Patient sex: M
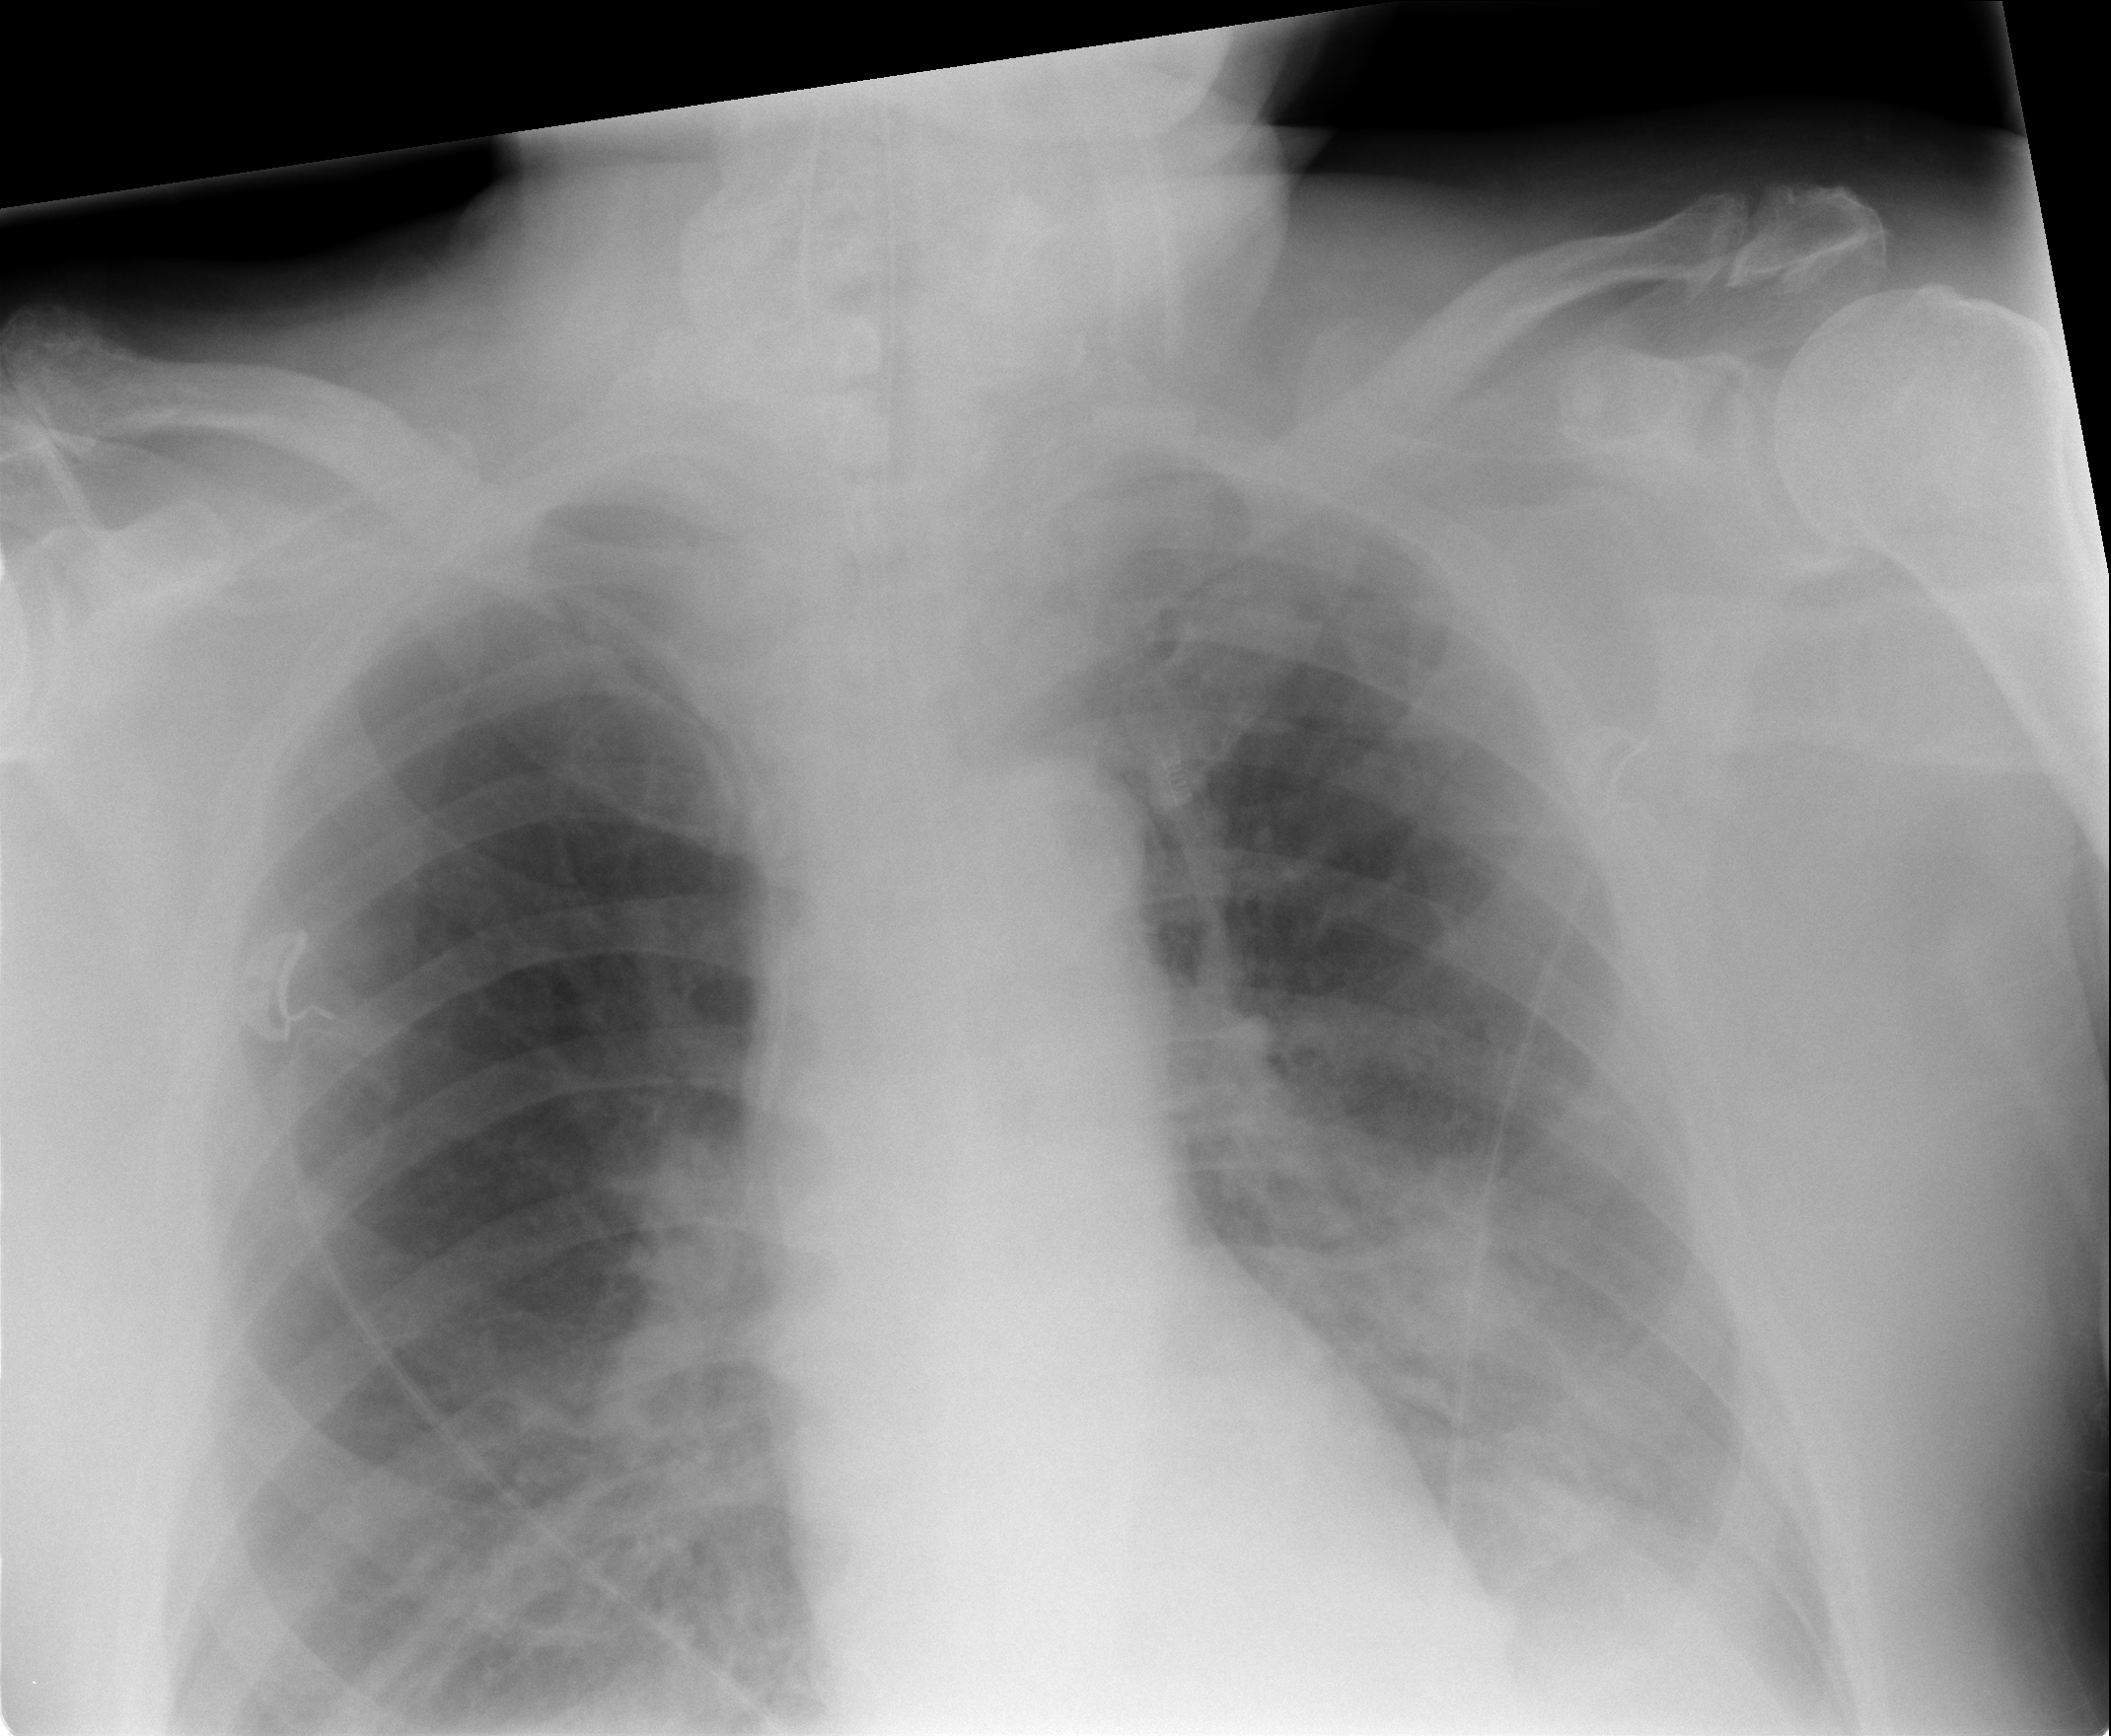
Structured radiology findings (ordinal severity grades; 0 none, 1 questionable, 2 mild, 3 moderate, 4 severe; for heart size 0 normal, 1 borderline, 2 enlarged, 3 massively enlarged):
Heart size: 0
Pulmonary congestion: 0
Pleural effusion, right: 0
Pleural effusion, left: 2
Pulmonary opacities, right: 2
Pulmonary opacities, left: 2
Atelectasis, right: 2
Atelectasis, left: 2